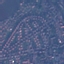
Label: Residential